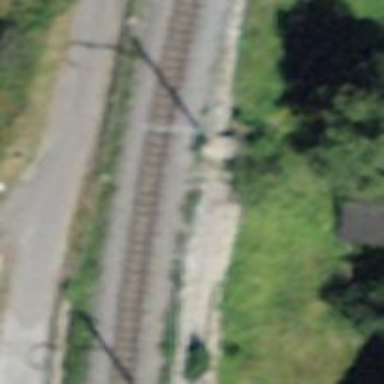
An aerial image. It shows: Narrow-gauge railway track with 1 electrified contact line.